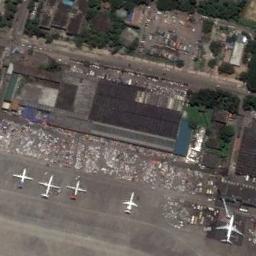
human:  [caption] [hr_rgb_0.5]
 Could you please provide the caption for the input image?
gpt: There are five white planes in the open space .

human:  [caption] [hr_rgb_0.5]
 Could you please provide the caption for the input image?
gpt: Five airplanes were in the open space  beside many trees and houses .

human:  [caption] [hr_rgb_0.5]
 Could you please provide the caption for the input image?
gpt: Five planes parked on the airport while some buildings arranged neatly and trees beside .

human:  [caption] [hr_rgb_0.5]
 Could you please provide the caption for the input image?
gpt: Five airplanes are parked in the open place beside the airport by the trees .

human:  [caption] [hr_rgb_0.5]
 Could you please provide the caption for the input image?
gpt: Five planes are next to buildings in the parking lot .